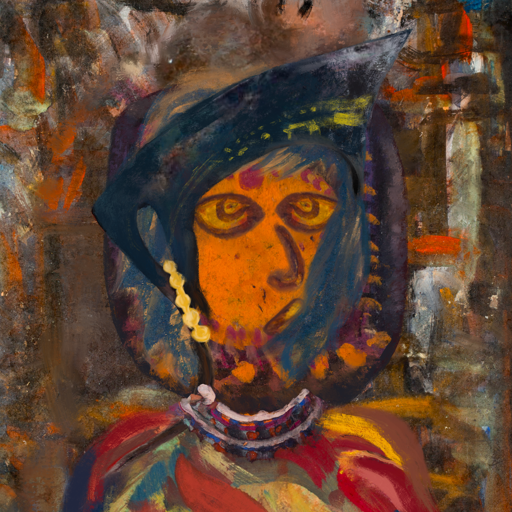
Background: GypsyQueen, Head And Neck Side: Doll_w_Hair, Face Side: Comrade, Bust: Mother_And_Son_Son, Hair Side: In_The_Sun, Head Accessory: Irani, Second Necklace: Blank, Necklace: Hypocrite_1, Baby: Blank